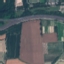
Land use / land cover: Highway